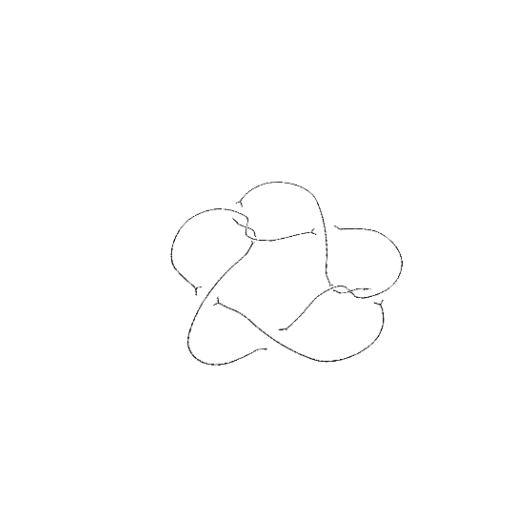
Crossing number: 9